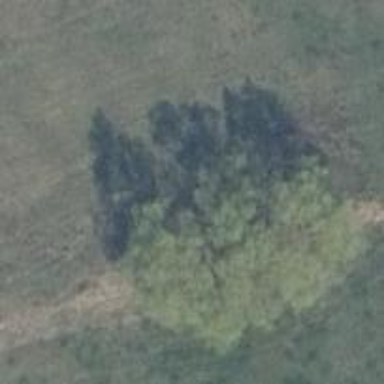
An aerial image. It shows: Single tag "natural: tree."